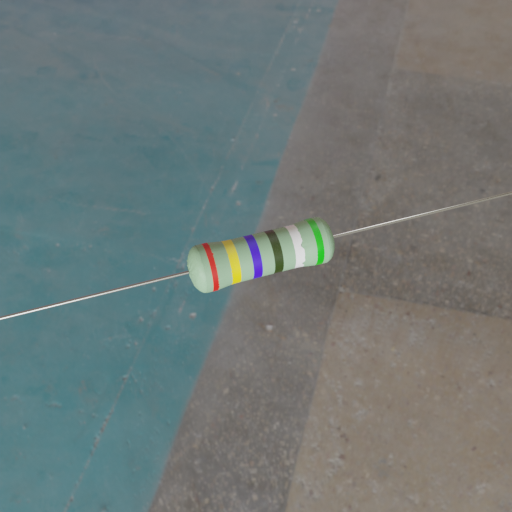
Resistor colour bands (in order): red, yellow, blue, black, white, green